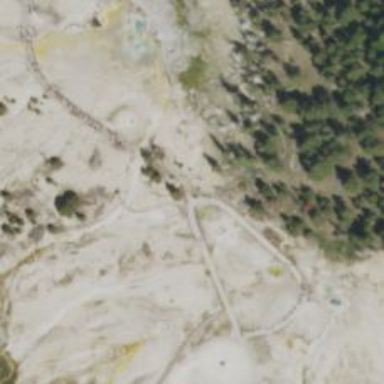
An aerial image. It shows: Natural geyser.